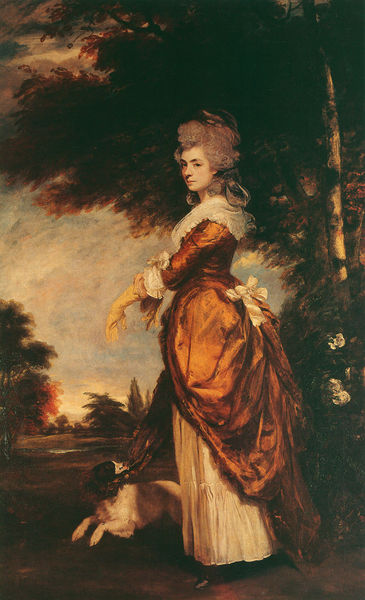
Titel: Mary Amelia Cecil, Countess of Salisbuy
Künstler: Sir Joshua Reynolds
Institution: Hertfordshire, Hatfield House
Schlagwörter: baum, blätter, dunkel, gemälde, hand, himmel, schatten, wasser, wolken, gelb, landschaft, see, teich, blumen, frau, handschuh, handschuhe, kleid, licht, schwarz, weiss, dame, hund, park, rot, weg, schleife, arm, barock, portrait, birke, wind, busch, haare, locken, wald, liegen, leine, rüschen, masche, lichtung, jagd, schlefe, spring, frau barock